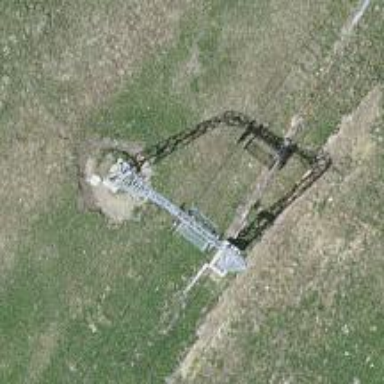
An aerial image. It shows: Pylon for aerialway.